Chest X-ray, AP view. Patient: 44 years old, sex F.
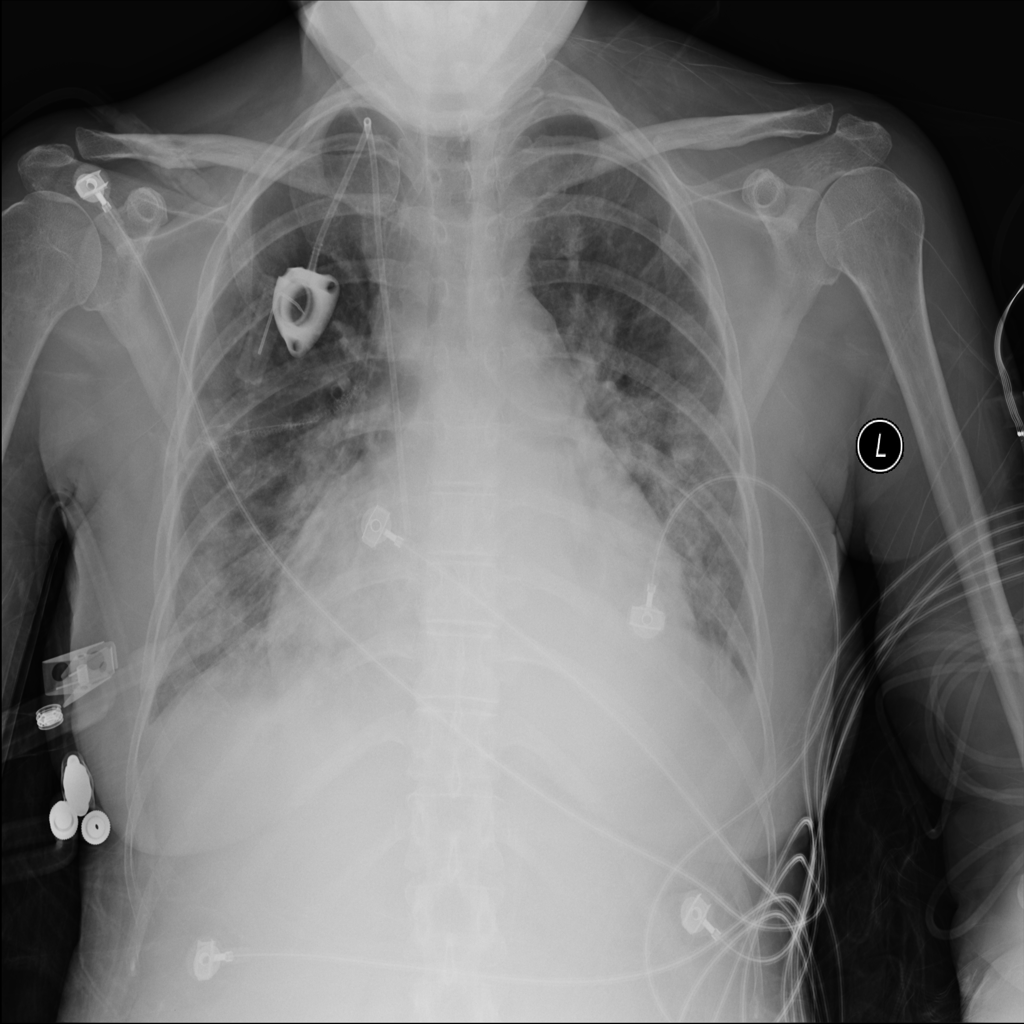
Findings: Infiltration, Nodule